Question: I am testing the Extreme Optimization C# library, precisely the nonlinear system solvers.
As an example I find that I have to pass the solver the nonlinear system in the following shape:
'''
Func<Vector, double>[] f = {
x => Math.Exp(x[0])*Math.Cos(x[1]) - x[0]*x[0] + x[1]*x[1],
x => Math.Exp(x[0])*Math.Sin(x[1]) - 2*x[0]*x[1]
};
'''
The problem is that the system I try to solve cannot be specified at design time. It is a nonlinear system composed by the load flow equations to solve an electrical circuit of altern current (AC). The equations are composed by a number of variables that depend of the number of nodes in the grid, which is especified by the user, the equations are these:

So basically I have 2 equations per node, this is 2*n equations, which cannot be composed in a single line bacause they depend of i,j indices, therefore I have to have 2 nested for loops to create the P and Q equations.
Is there a way to create 'Func<Vector, double>[] f = { equation system of variable lenght };' ?
I have seen the post <URL>
//************************EDIT**************************************
The creation of the equations is something like this:
'''
For (int i=0; i< n; i++){
double A=0.0;
double B=0.0;
For (int j=0; j< n; j++){
A+= G[i,j]*Math.Cos(Theta[i,j]) + B[i,j]*Math.Sin(Theta[i,j])
B+= G[i,j]*Math.Sin(Theta[i,j]) + B[i,j]*Math.Cos(Theta[i,j])
}
P[i]=V[i]*A;
Q[i]=V[i]*B;
}
'''
Ofcourse A and B contain the variables, and this loop formulation as it is makes little sense.
Thanks in advance.
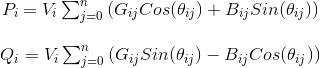
Answer: You're passing a function array, so it should be pretty easy to do what you want:
'''
Func<Vector, double>[] funcs = new Func<Vector, double>[howeverManyYouWant];
for (var i = 0; i < howeverManyYouWant; i++)
{
var someConstant = 0.1f * i; // You need to define "constants" in scope
funcs[i] = x => Math.Exp(x[0])*Math.Cos(x[1]) - x[0]*x[0] + x[1]*x[1];
}
'''
You can then pass the array as needed.
If you can't determine the size of the array in advance, you can use 'List<Func<Vector, double>>' instead of an array, and then just call 'ToArray()' on it when it's ready.
: I've just realized you aren't actually passing 'Expression<Func<...>>' - this makes everything all that much simpler, since you can use a for cycle inside the function you're passing:
'''
List<Func<Vector, double>> funcs
= new List<Func<Vector, double>>(howeverManyYouWant * 2);
for (var i = 0; i < howeverManyYouWant; i++)
{
// P[i] equation
funcs.Add
(
x =>
{
var a = 0d;
for (var j = 0; j < howeverManyYouWant; j++)
{
a += G[i, j] * Math.Cos(Theta[i, j]) + B[i, j] * Math.Sin(Theta[i, j]);
}
return x[i] * a;
}
);
// Add your Q[i] equation here the same way.
funcs.Add(...);
}
'''
You'll have to modify it to really fit your case, because I have no idea how the func array is called, what's passed to the function, what you want to have as a constant or a variable etc. (I've just replaced 'V' with 'x' in this example), but it does show the basic idea.
Of course you'll want to refer to 'x' , otherwise you could obviously just precompute the value - but that would hardly be helpful :)
Given that, I can't know if that's what you're after. You'll have to specify what should be considered a constant, what's being passed to the functions etc.